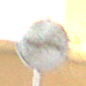
Verkehrszeichen: EndeUeberholverbot
Umgebung: Outdoor, Urban
Tageszeit: Night
Wetter: Clear
Licht: Artificial
Jahreszeit: NotSpecified
Kontrast: HighContrast